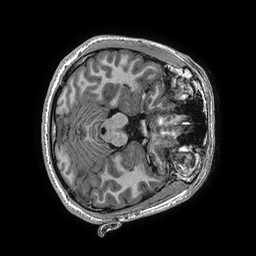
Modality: T1w
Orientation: axial
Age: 22
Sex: male
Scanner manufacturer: ge
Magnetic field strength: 3 T
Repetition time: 0.00668 s
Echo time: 0.00294 s